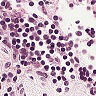
Metastatic tissue present: no